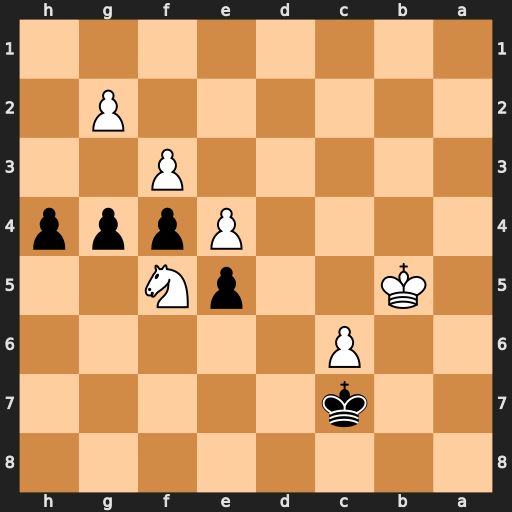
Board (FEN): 8/2k5/2P5/1K2pN2/4Pppp/5P2/6P1/8
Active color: b
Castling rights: -
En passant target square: -
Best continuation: h3 gxh3 gxf3 Ng7 f2 Ne8+ Kd8